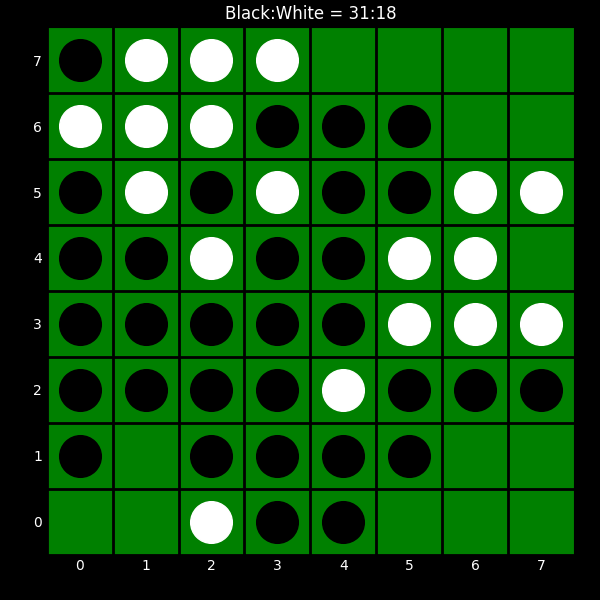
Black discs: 31
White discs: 18